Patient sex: M
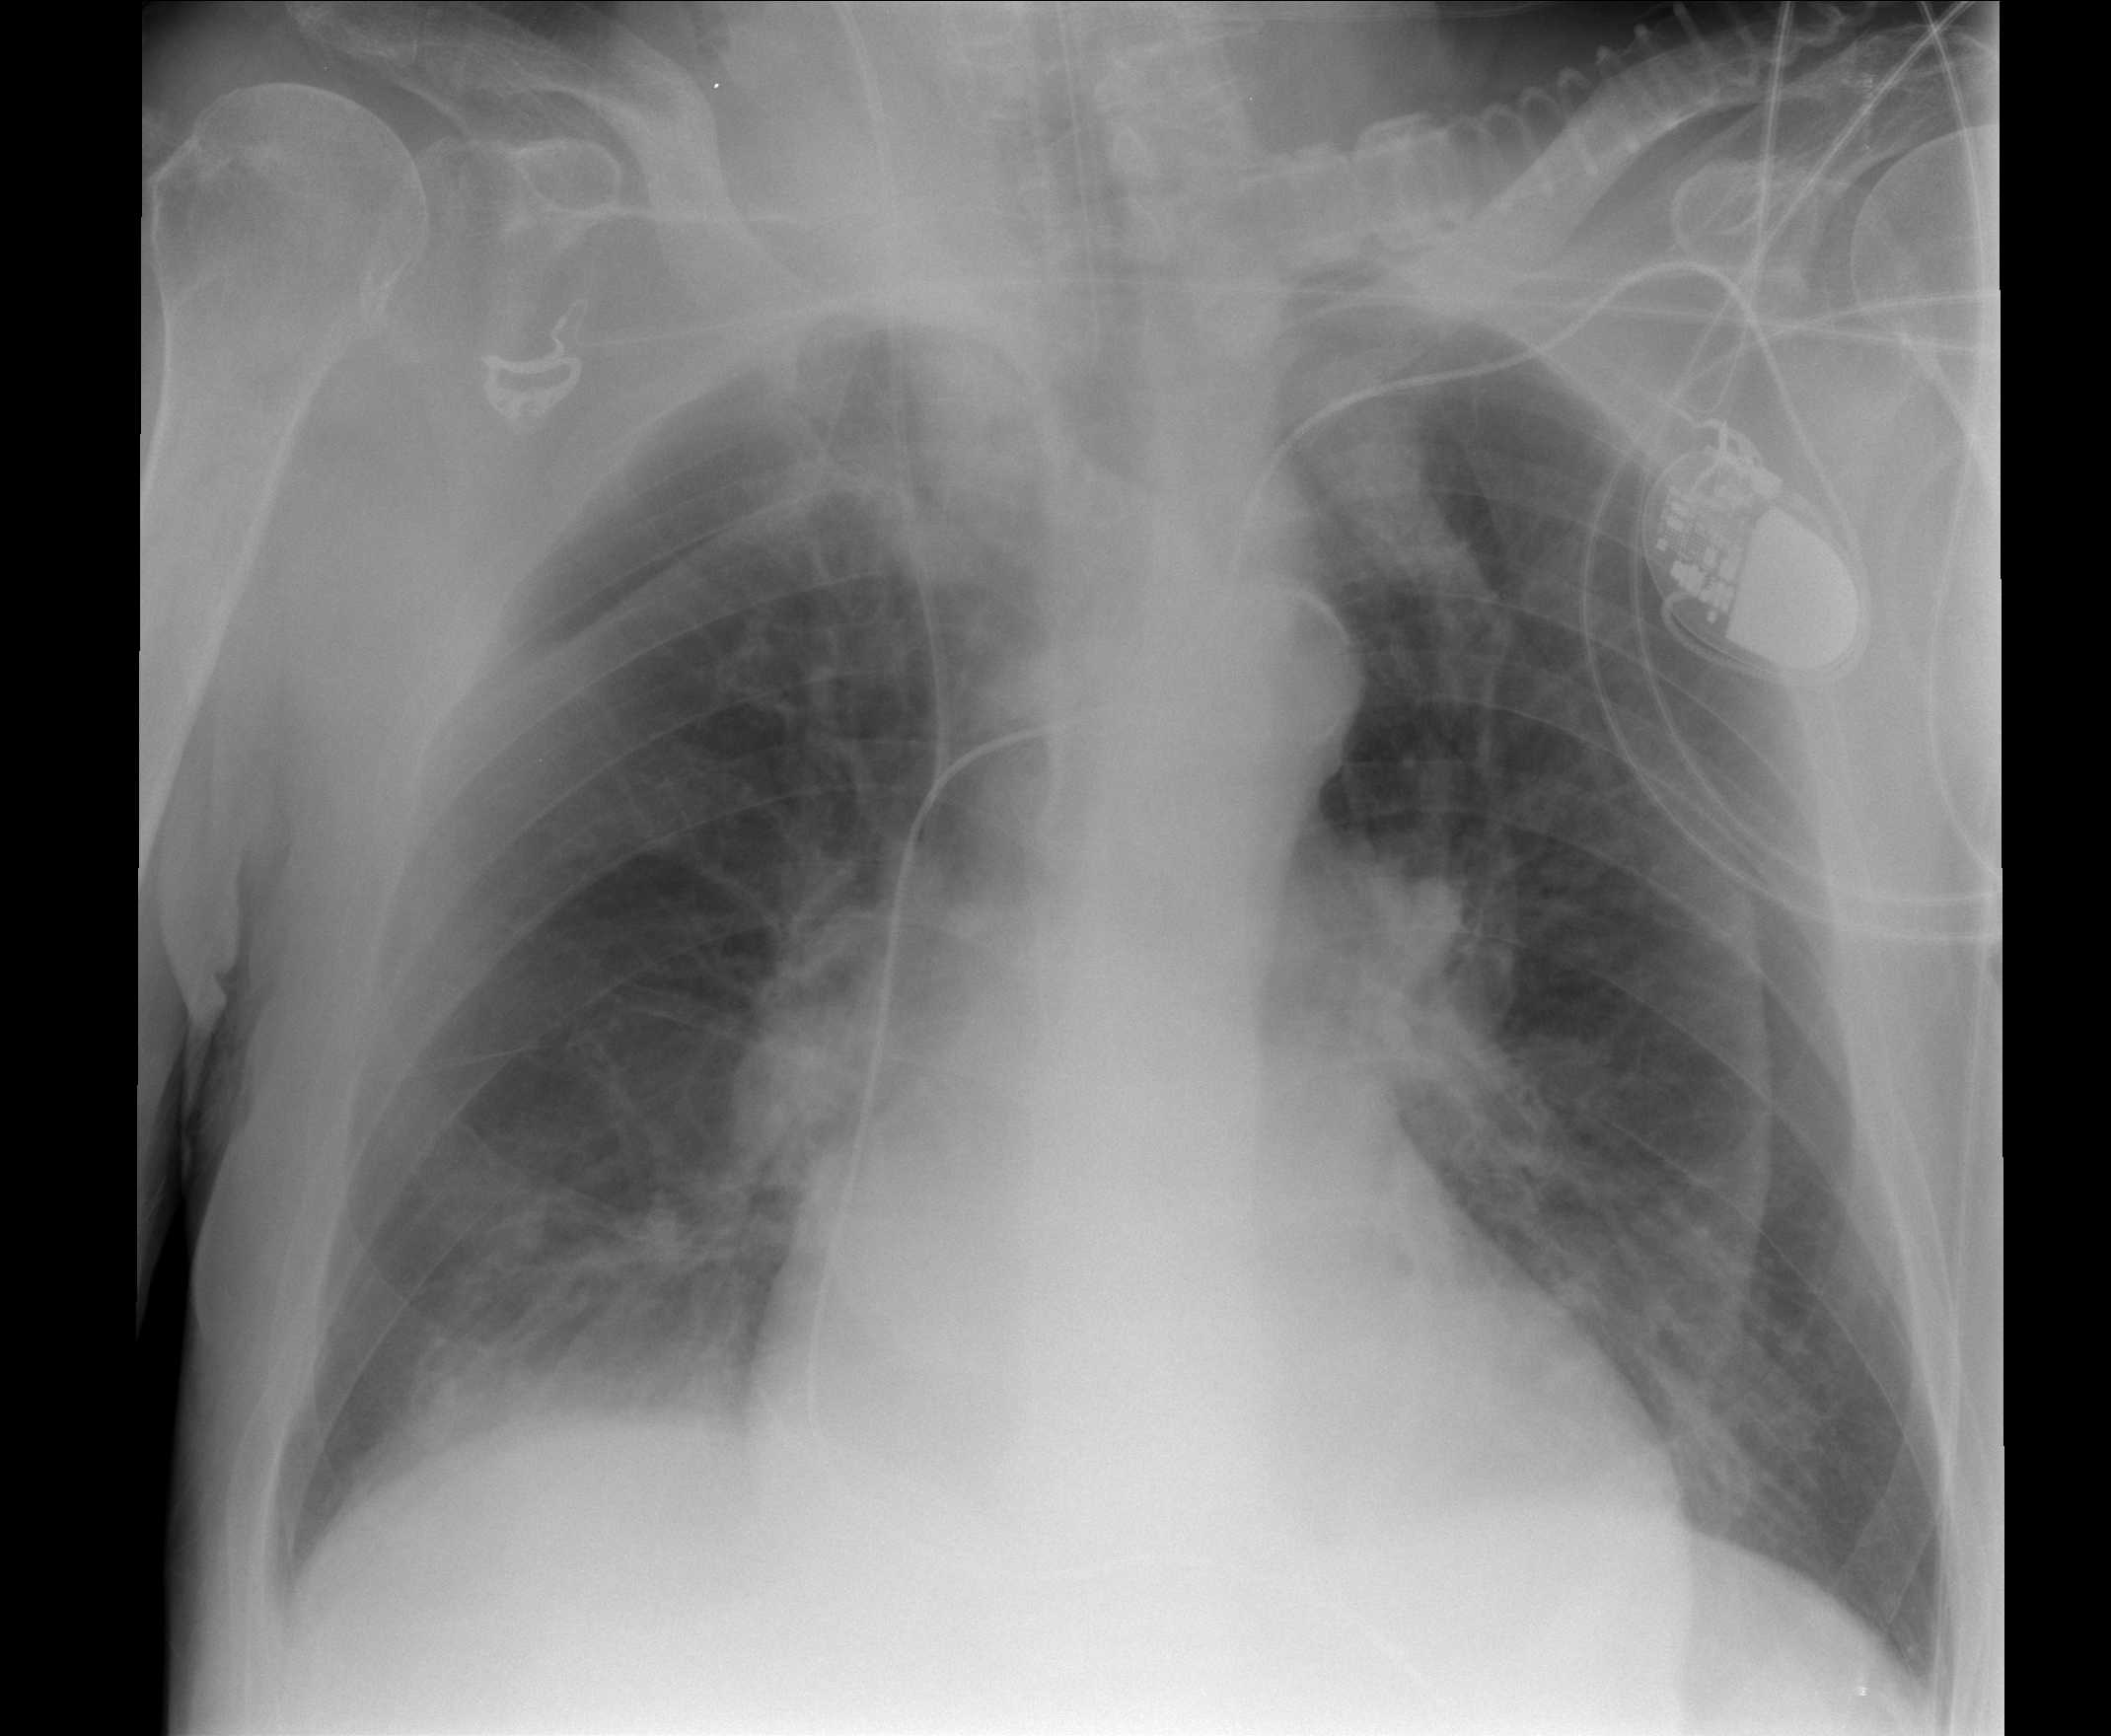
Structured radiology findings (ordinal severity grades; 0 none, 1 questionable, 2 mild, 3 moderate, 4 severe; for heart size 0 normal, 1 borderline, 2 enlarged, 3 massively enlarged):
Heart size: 0
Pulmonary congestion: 0
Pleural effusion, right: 0
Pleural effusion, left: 0
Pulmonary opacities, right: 0
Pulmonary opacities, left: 0
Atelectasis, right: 2
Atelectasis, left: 2